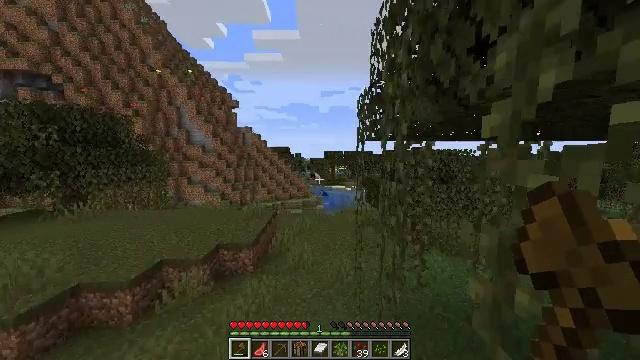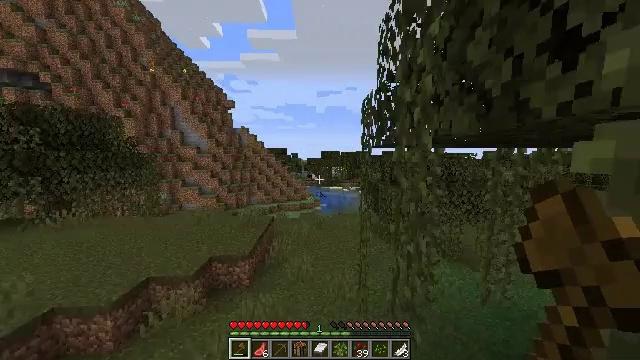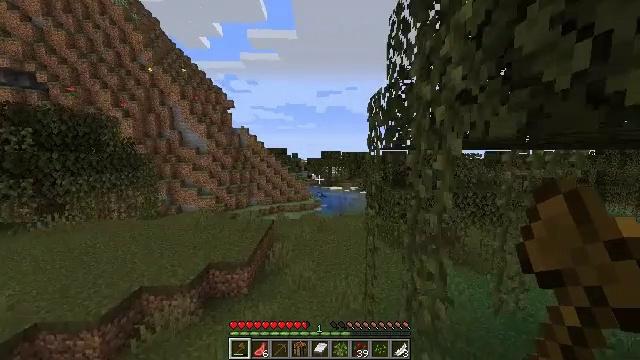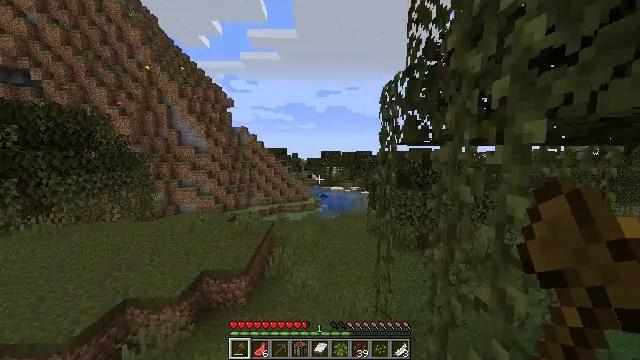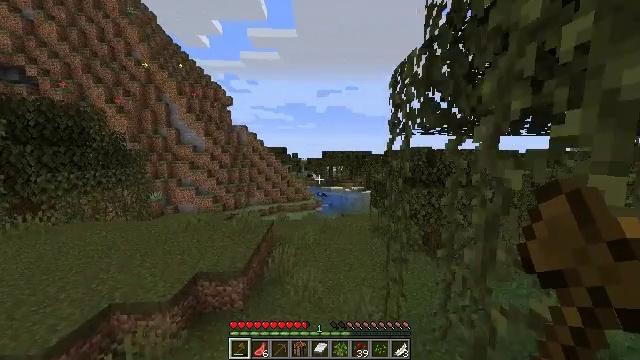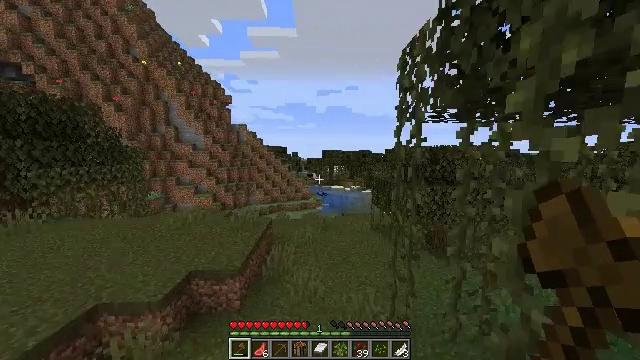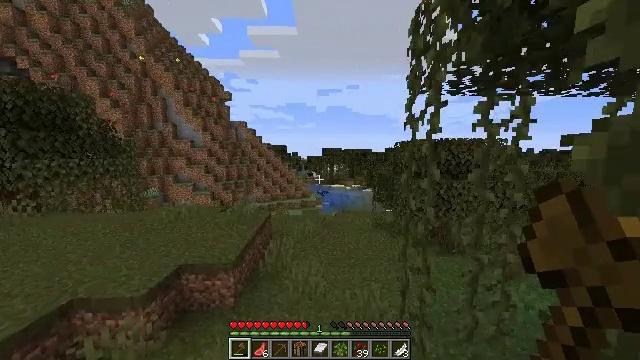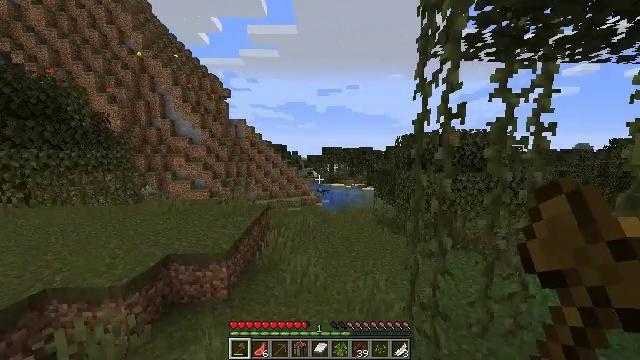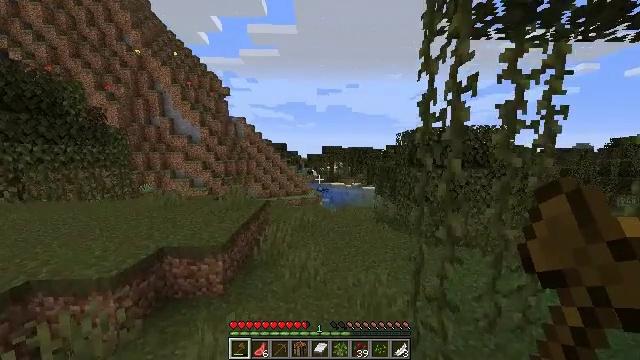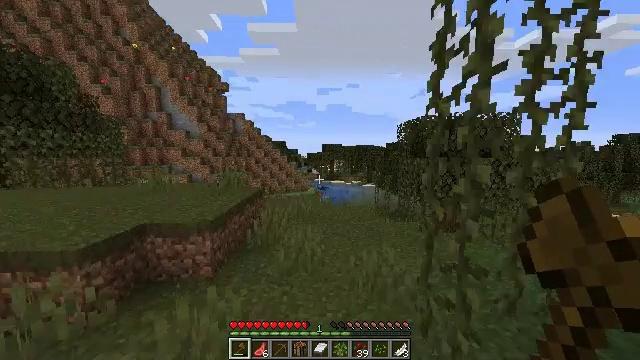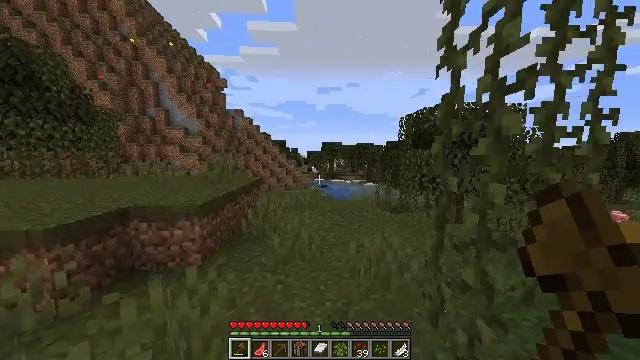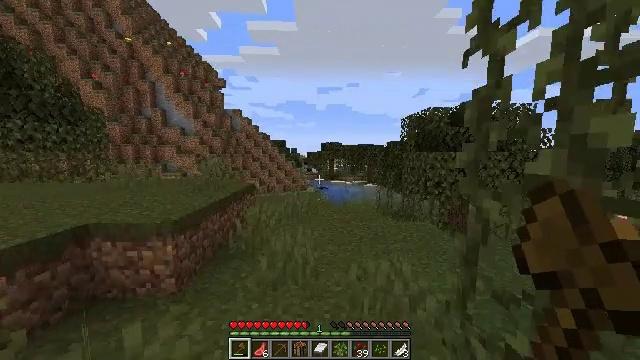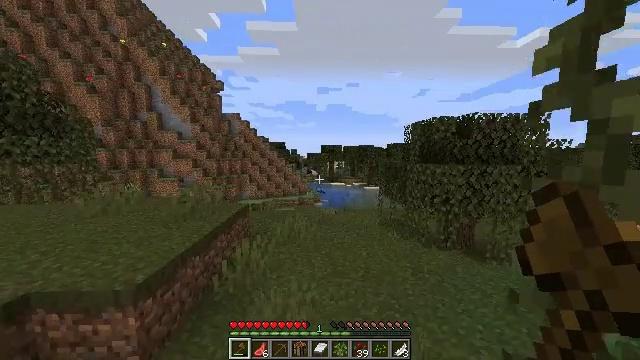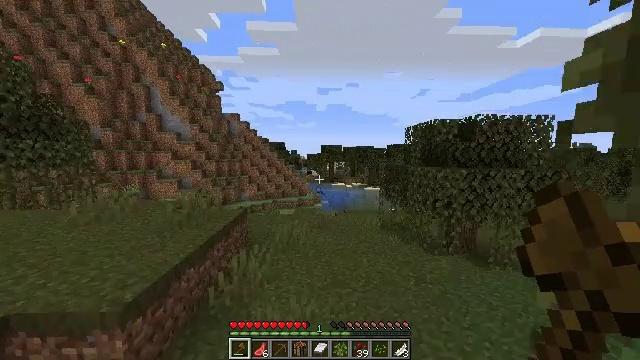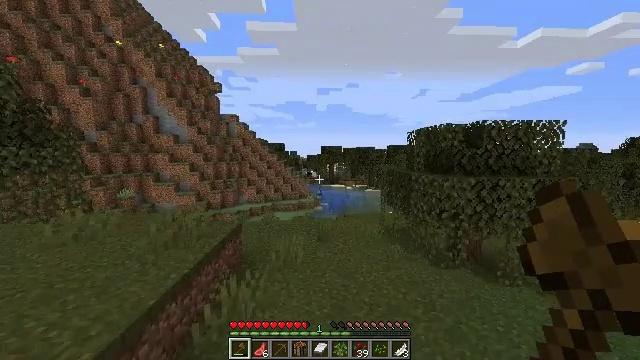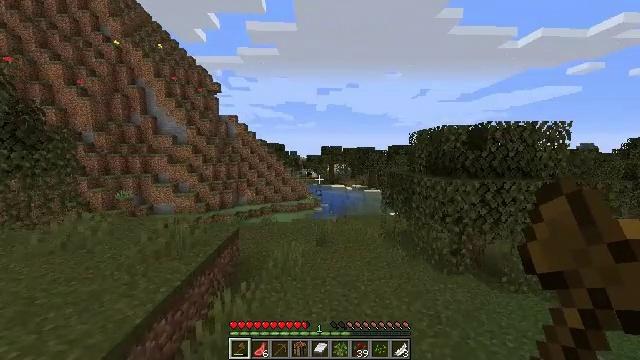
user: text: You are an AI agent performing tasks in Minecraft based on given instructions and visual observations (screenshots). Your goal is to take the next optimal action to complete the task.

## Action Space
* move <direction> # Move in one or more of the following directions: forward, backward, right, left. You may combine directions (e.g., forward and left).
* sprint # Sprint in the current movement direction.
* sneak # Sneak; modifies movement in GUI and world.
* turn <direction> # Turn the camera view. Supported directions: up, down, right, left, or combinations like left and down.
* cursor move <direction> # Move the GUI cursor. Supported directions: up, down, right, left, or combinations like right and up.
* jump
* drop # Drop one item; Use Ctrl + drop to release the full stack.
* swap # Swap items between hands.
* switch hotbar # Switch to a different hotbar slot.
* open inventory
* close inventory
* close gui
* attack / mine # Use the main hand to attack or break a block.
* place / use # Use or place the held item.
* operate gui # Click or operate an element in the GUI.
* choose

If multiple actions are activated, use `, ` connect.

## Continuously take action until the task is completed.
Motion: motion action
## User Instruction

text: Mine red sand from the ground.
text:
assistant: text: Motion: move forward
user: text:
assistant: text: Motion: move forward
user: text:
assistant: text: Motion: move forward
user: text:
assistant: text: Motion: move forward
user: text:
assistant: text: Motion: move forward and move right
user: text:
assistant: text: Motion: move forward and move right
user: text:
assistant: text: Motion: move forward and move right
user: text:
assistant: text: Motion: move forward and move right
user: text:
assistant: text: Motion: move forward and move right
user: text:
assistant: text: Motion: move forward
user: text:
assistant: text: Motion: move forward, jump
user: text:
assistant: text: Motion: move forward, jump
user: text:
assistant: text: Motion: move forward, jump
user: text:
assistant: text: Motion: move forward, jump
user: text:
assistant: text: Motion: move forward
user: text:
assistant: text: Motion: move forward
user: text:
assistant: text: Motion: move forward
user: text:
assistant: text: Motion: move forward
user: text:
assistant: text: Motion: move forward
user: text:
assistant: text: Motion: move forward
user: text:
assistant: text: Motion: move forward
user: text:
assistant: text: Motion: move forward
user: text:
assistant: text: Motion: move forward, jump
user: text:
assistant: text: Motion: move forward, jump
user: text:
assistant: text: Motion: move forward, jump
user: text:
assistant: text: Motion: move forward
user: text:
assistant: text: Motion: move forward
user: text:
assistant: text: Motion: move forward
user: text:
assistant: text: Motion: move forward
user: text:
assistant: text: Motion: move forward